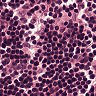
Metastatic tissue present: no